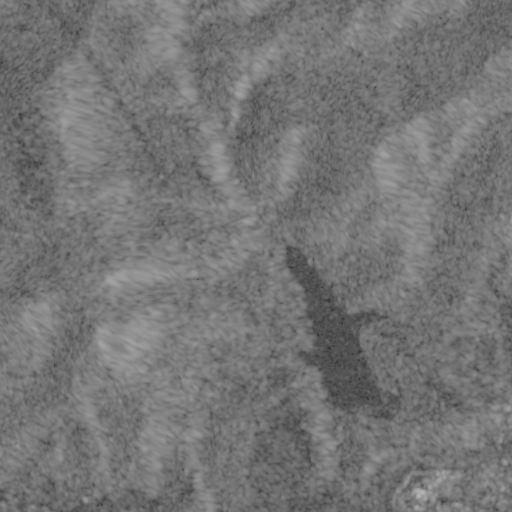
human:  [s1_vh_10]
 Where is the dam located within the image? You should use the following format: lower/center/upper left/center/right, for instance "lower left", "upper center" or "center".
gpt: The dam is located in the lower right of the image.
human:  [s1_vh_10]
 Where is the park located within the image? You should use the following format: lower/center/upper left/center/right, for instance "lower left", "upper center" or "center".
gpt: The park is located in the lower right of the image.
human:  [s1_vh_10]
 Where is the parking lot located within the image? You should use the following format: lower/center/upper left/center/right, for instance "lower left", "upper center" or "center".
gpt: The parking lot is located in the lower right of the image.
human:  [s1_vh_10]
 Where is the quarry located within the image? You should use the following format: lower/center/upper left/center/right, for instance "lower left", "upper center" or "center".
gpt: The quarry is located in the center of the image.
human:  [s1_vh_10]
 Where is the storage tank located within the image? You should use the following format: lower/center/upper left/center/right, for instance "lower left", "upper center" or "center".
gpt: The storage tank is located in the center of the image.
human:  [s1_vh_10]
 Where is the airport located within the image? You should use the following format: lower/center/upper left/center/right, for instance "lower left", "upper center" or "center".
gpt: There is no airport in the image.

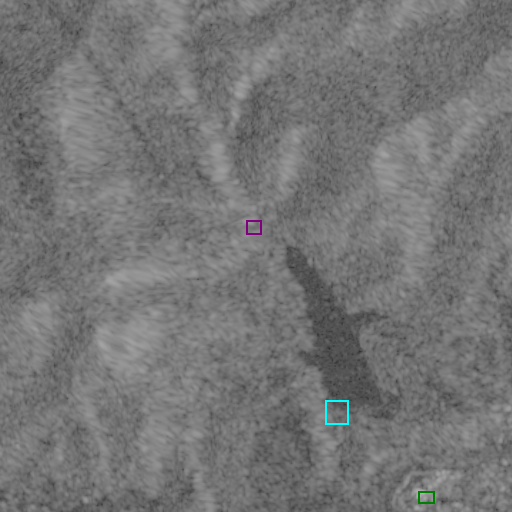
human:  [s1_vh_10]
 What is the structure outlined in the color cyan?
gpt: The structure outlined in cyan is a dam.
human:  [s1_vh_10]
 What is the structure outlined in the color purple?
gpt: The structure outlined in purple is a quarry.
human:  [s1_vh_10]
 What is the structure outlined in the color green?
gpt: The structure outlined in green is a building.
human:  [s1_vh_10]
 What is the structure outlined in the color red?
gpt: There is no red outline.